RGB frame:
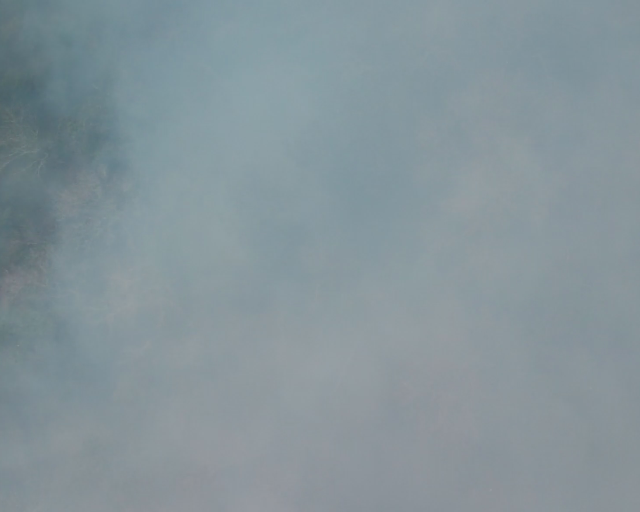
Thermal frame:
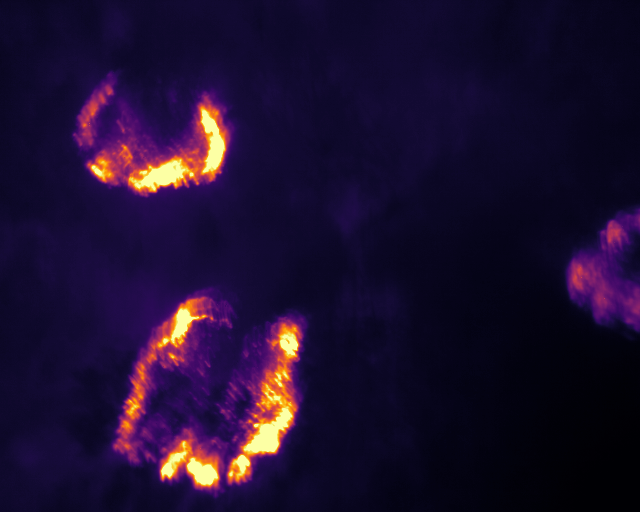
Captured: 2026-02-26 02:30:59
Pixels at or above 80 °C: 10711 (fraction of frame: 0.03269)